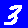
Digit: 3